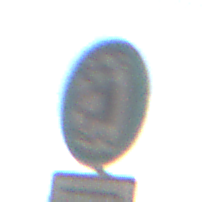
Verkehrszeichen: SchneekettenVorgeschrieben
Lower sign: HinweisDurchSinnbild13
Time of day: MorningAfternoon
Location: Outdoor (RoadRail)
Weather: PartlyCloudy
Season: NotSpecified
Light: Natural